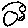
Label: circle